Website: walmart
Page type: payment
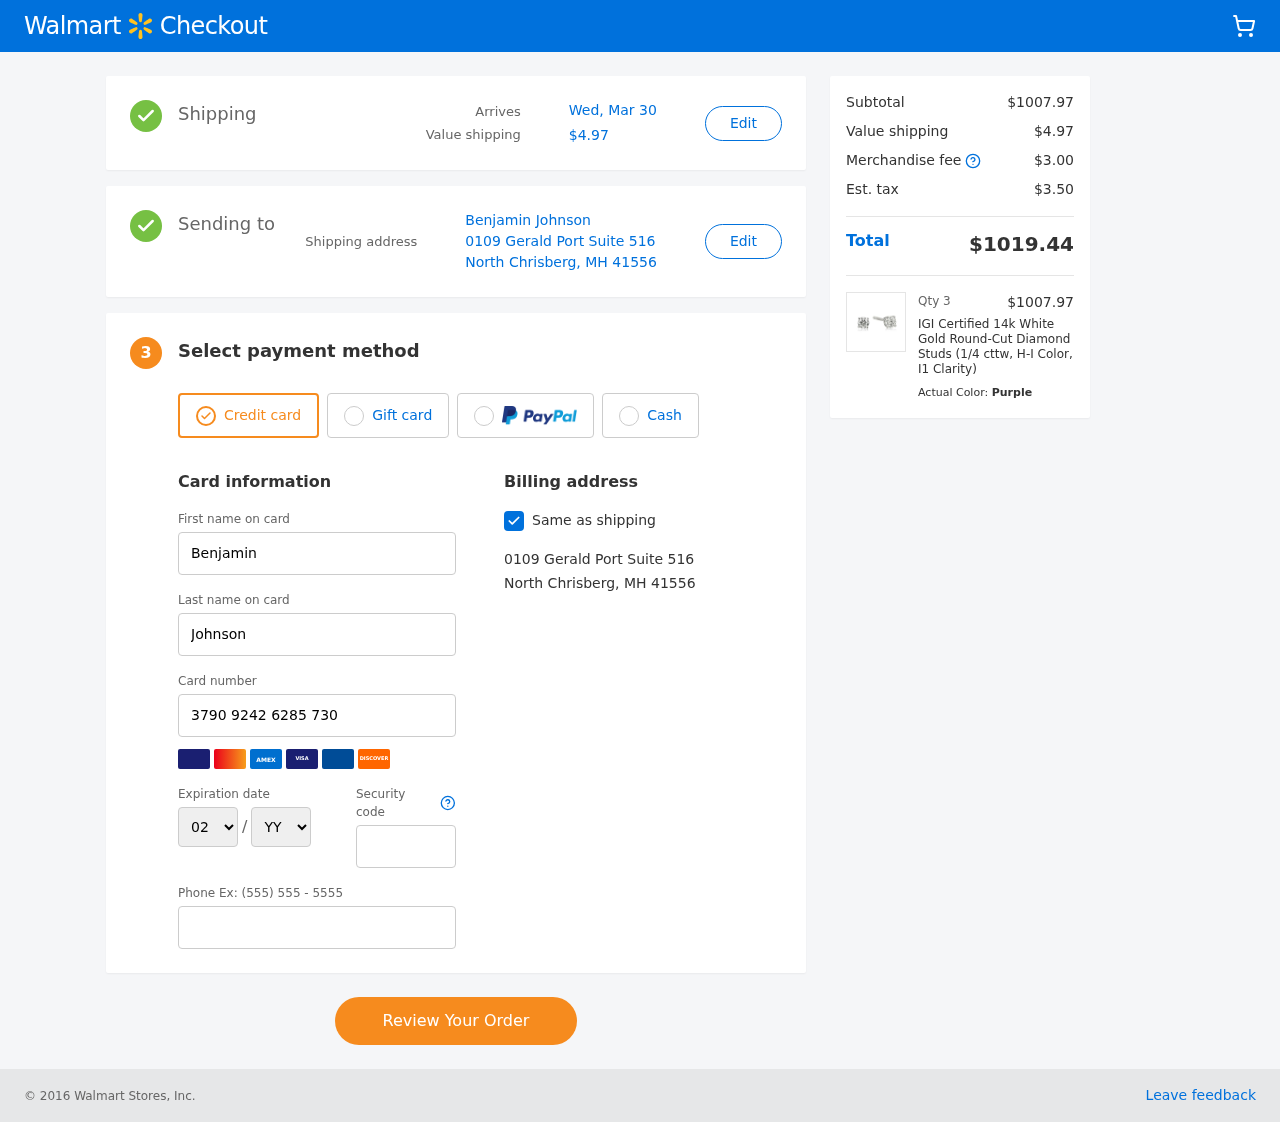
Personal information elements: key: PII_CARD_EXPIRY_MONTH
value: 02
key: PII_CARD_EXPIRY_YEAR
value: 30
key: PII_CITY_STATE_ZIP
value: North Chrisberg, MH 41556
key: PII_FULLNAME
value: Benjamin Johnson
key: PII_STREET
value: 0109 Gerald Port Suite 516
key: PII_FIRSTNAME
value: Benjamin
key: PII_LASTNAME
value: Johnson
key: PII_CARD_NUMBER
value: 3790 9242 6285 730
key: PII_CARD_CVV
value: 4053
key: PII_PHONE
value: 8096214757
Product elements: key: PRODUCT1_NAME
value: IGI Certified 14k White Gold Round-Cut Diamond Studs (1/4 cttw, H-I Color, I1 Clarity)
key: PRODUCT1_PRICE
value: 335.99
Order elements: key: ORDER_DELIVERY_DATE
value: Wed, Mar 30
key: ORDER_SHIPPING_COST
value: $4.97
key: ORDER_SUBTOTAL
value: $1007.97
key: ORDER_MERCHANDISE_FEE
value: $3.00
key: ORDER_TAX
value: $3.50
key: ORDER_TOTAL
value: $1019.44
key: ORDER_NUM_ITEMS
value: Qty 3